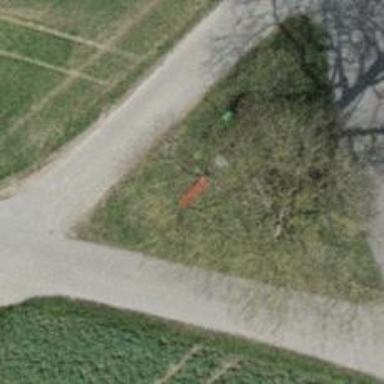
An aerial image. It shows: Red bench.